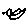
Label: bird